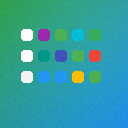
Screen state: on